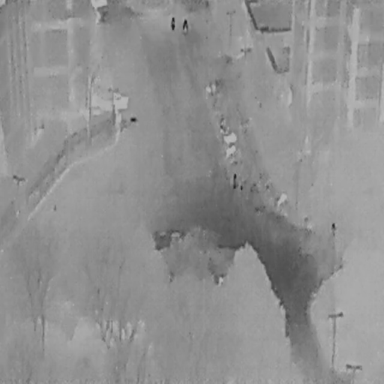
There are four People in the infrared image.